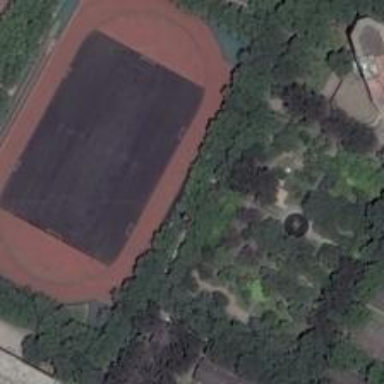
A football field with dark turf is located in an area with lush plants .